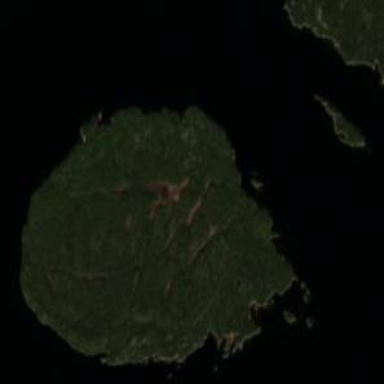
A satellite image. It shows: Island.